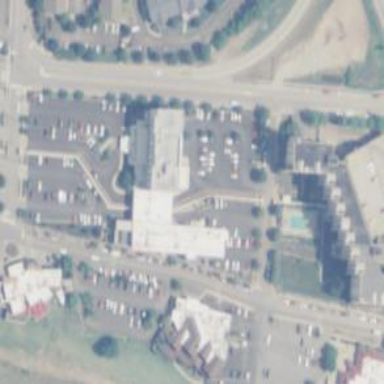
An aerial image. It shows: Hotel building.